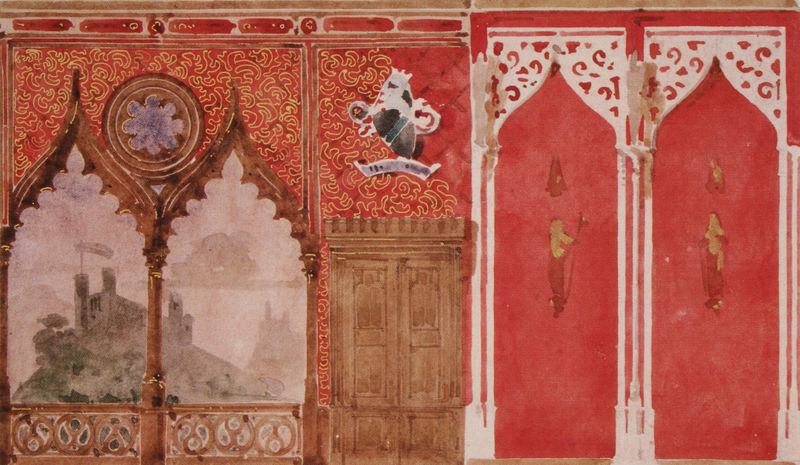
Titel: Wittelsbacher Palast, München, Mittlerer Salon, Wandaufriss
Künstler: Friedrich von Gärtner
Standort: München
Institution: Architekturmuseum der Technischen Universität
Schlagwörter: baum, berg, gemälde, himmel, meer, wasser, weiß, wolken, aquarell, bäume, gelb, grün, landschaft, see, braun, fenster, grau, holz, raum, schwarz, skizze, säule, säulen, tür, zeichnung, zimmer, ausblick, rot, schloss, malerei, muster, ornament, teppich, wand, architektur, band, bild, vorhang, hügel, brüstung, figur, gold, gotik, anhöhe, rund, turm, aussicht, balkon, schrank, ansicht, bogen, studie, fahne, mauer, dunst, nebel, türe, saal, tapete, detail, dekor, ornamente, verzierung, wandmalerei, leuchter, stuck, geländer, collage, tor, zinnen, bögen, eingang, burg, orient, orientalisch, türme, balustrade, entwurf, altar, arkaden, schnitzerei, wandschmuck, portal, wappen, arabisch, gotisch, rosette, spitzbogen, rötlich, historismus, arabien, verziehrung, holztür, fensterbögen, oculus, wanddekoration, biforien, rossette, ludwig ii, neuschwanstein, schriftband, maurisch, venezianisch, orien, mauren, kielbogen, holztüre, alhambra, gefache, tpre, <fahne, kielbögen, burg im hintergrund, fotik, balsutarde, afenster